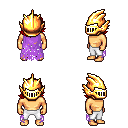
a pixel art fantasy rpg character, male body template, human, tanned skin, maroon tattered cape, white pants, red swoop hairstyle, gold helm, four views (front, back, left, right), 2x2 character sprite sheet, small pixel art, hard edges, no anti-aliasing